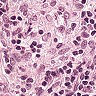
Metastatic tissue present: no